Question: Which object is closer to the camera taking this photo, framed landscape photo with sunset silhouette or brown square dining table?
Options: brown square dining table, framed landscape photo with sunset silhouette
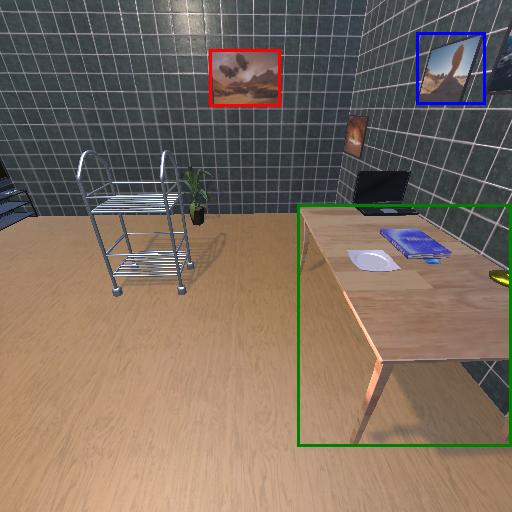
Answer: brown square dining table